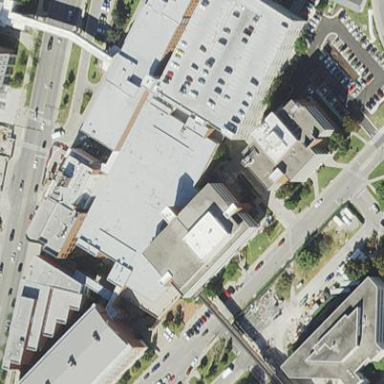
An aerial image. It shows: View of university building.